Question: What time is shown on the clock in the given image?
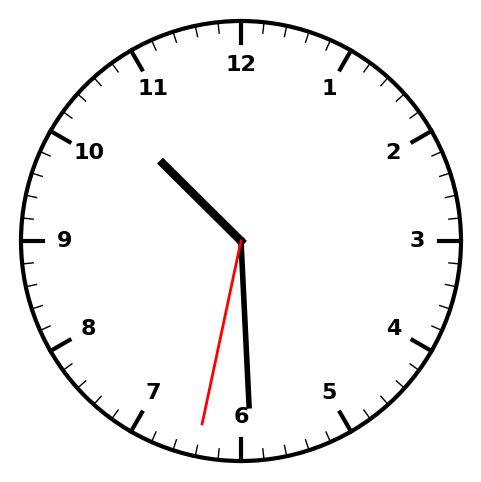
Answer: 10:29:32